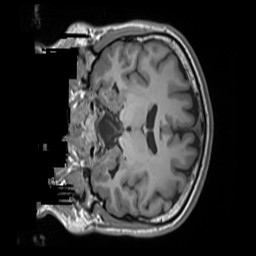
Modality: T1w
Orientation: coronal
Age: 28
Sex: male
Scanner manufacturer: siemens
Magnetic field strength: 3 T
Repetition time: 1.55 s
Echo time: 0.00234 s